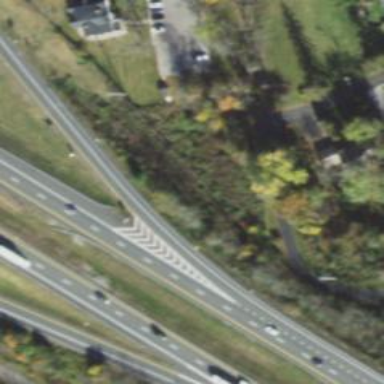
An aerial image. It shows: Asphalt motorway link.